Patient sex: M
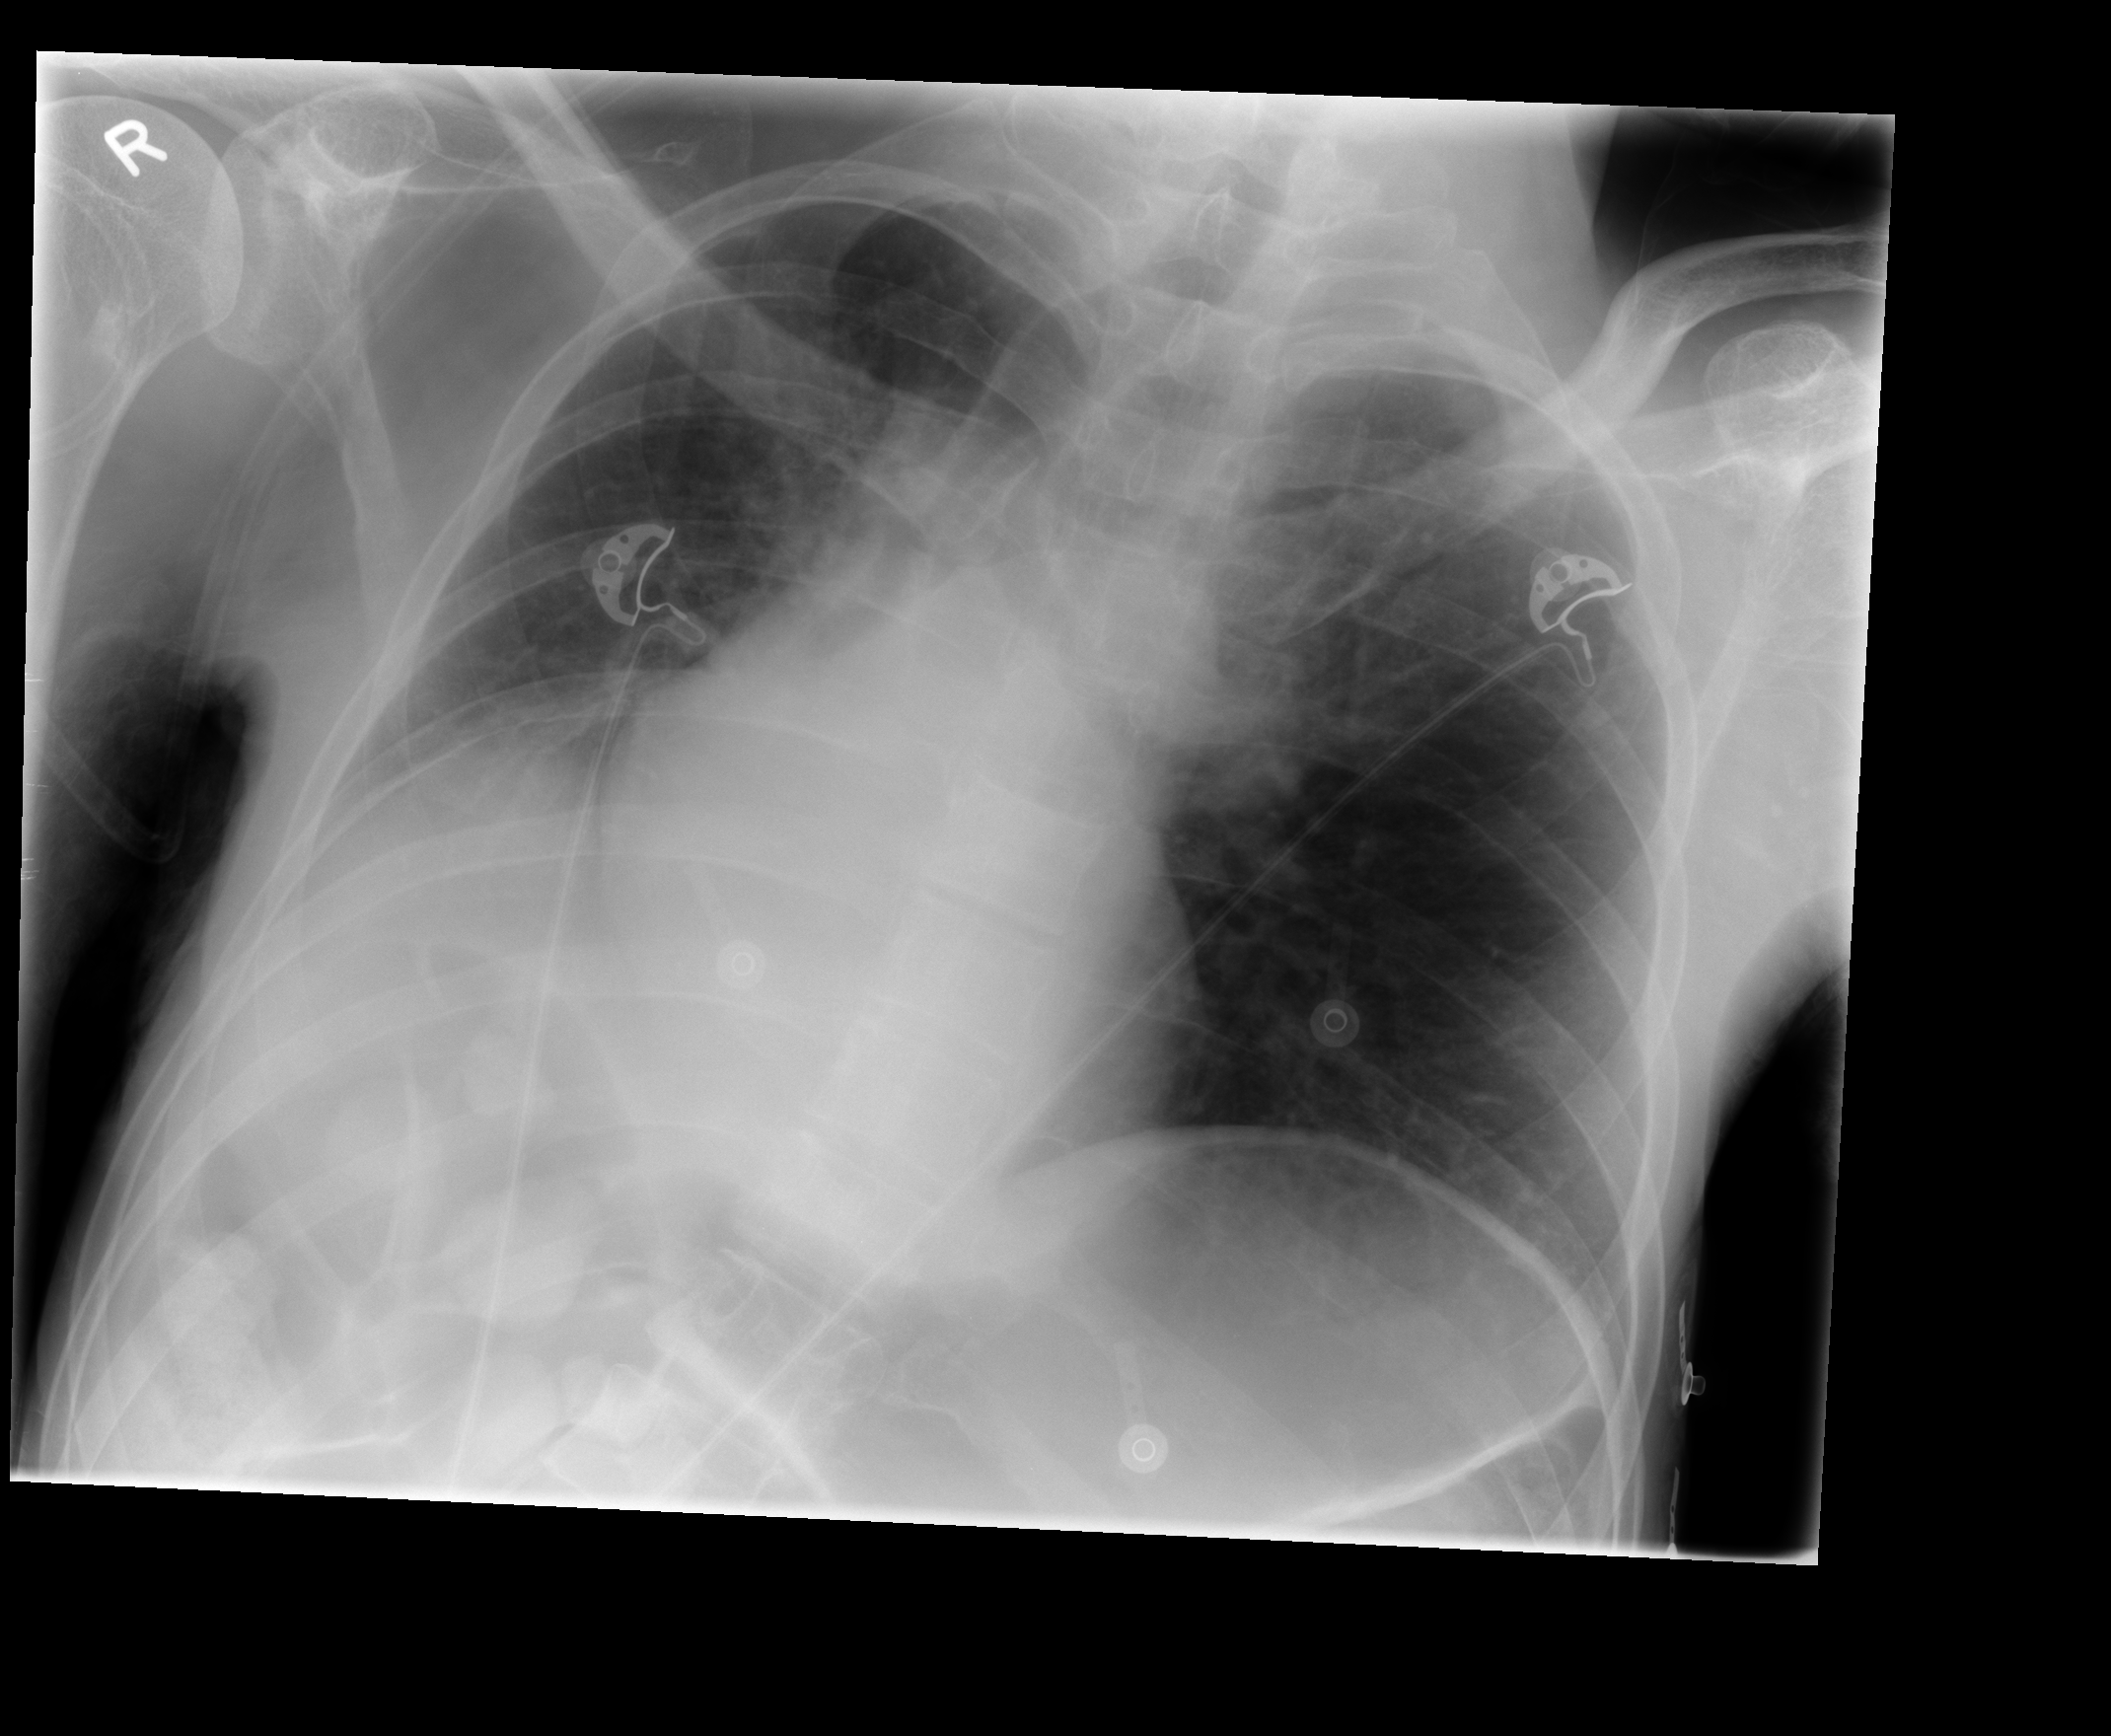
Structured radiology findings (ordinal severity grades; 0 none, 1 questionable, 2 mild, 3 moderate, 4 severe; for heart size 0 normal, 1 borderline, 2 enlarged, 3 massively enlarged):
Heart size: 0
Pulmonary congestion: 0
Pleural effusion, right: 1
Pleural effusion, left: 0
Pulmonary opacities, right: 0
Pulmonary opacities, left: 1
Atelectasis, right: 1
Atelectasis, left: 1